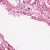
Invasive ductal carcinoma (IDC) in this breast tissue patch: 0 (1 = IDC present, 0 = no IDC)